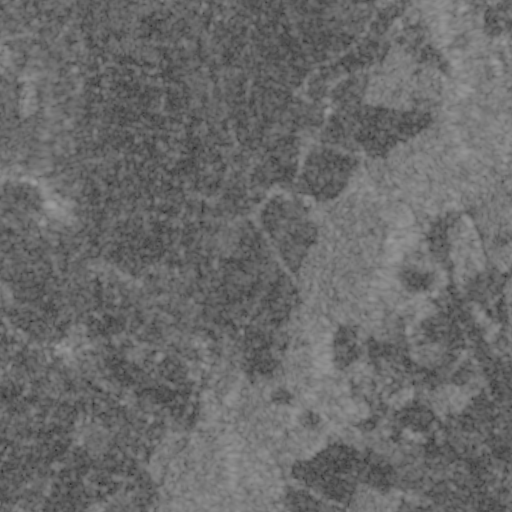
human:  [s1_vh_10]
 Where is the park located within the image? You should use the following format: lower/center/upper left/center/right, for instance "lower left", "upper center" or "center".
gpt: The park is located in the lower left of the image.
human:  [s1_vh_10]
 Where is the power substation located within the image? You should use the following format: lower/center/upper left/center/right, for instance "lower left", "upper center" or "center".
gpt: The power substation is located in the upper right of the image.
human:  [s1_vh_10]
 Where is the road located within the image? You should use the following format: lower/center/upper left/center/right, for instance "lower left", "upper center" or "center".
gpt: There is no road in the image.

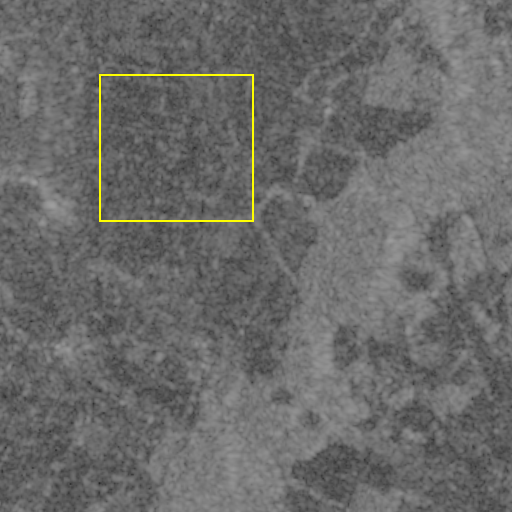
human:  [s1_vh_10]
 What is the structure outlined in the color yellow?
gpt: The structure outlined in yellow is a crop field.
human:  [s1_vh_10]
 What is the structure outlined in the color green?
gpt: There is no green outline.